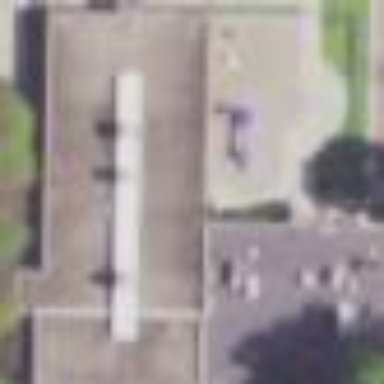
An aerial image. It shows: Kindergarten building.